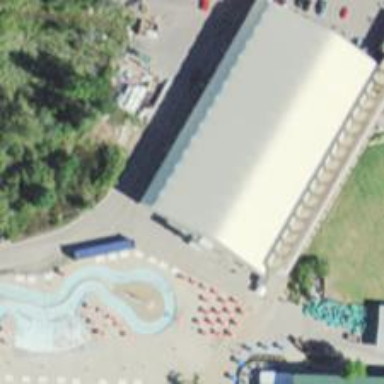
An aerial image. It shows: Miniature golf leisure land.